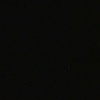
Label: space